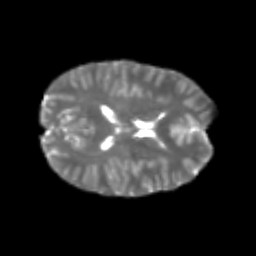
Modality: T2w
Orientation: axial
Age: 20
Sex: female
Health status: healthy
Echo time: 0.074 s